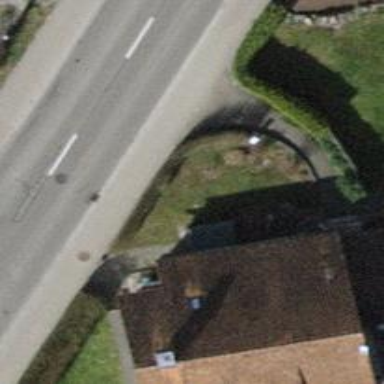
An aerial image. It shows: Hedge barrier.